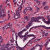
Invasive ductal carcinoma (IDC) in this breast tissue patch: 1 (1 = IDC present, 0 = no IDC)